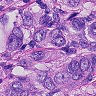
Metastatic tissue present: yes